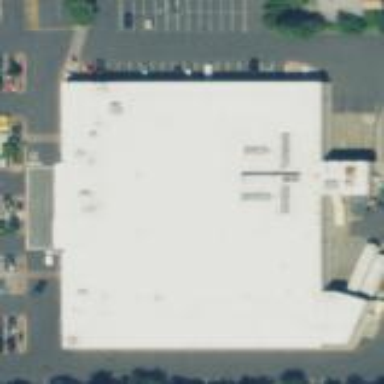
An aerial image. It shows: Retail building housing supermarket.